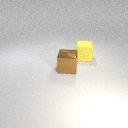
large yellow rubber cube behind large brown metal cube